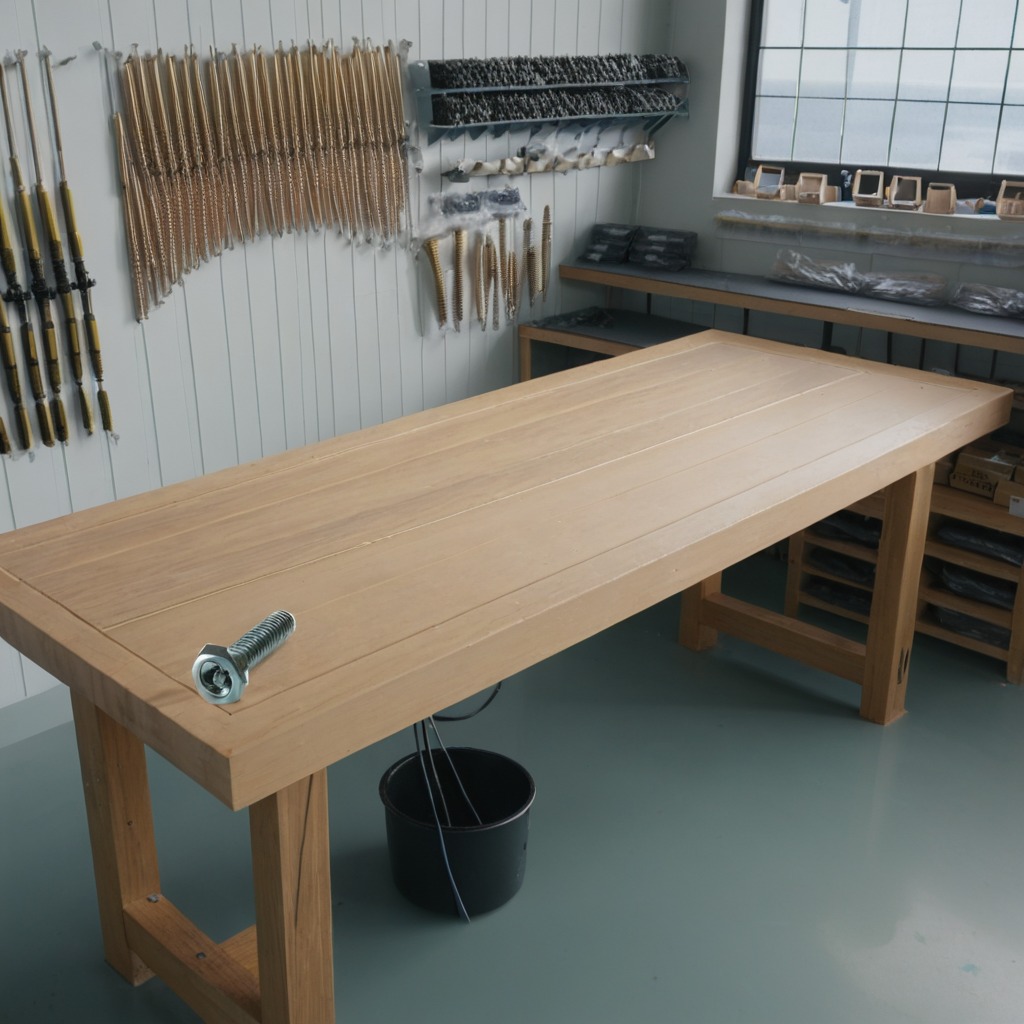
A metal screw is lying on a workbench inside a coastal fishing gear workshop.